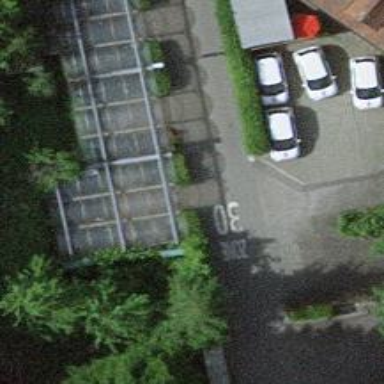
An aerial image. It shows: Building housing bicycle parking shed.